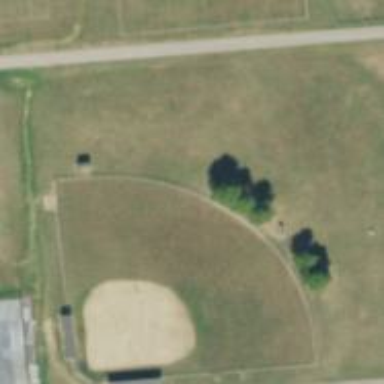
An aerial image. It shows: Softball pitch for leisure sports.